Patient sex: F
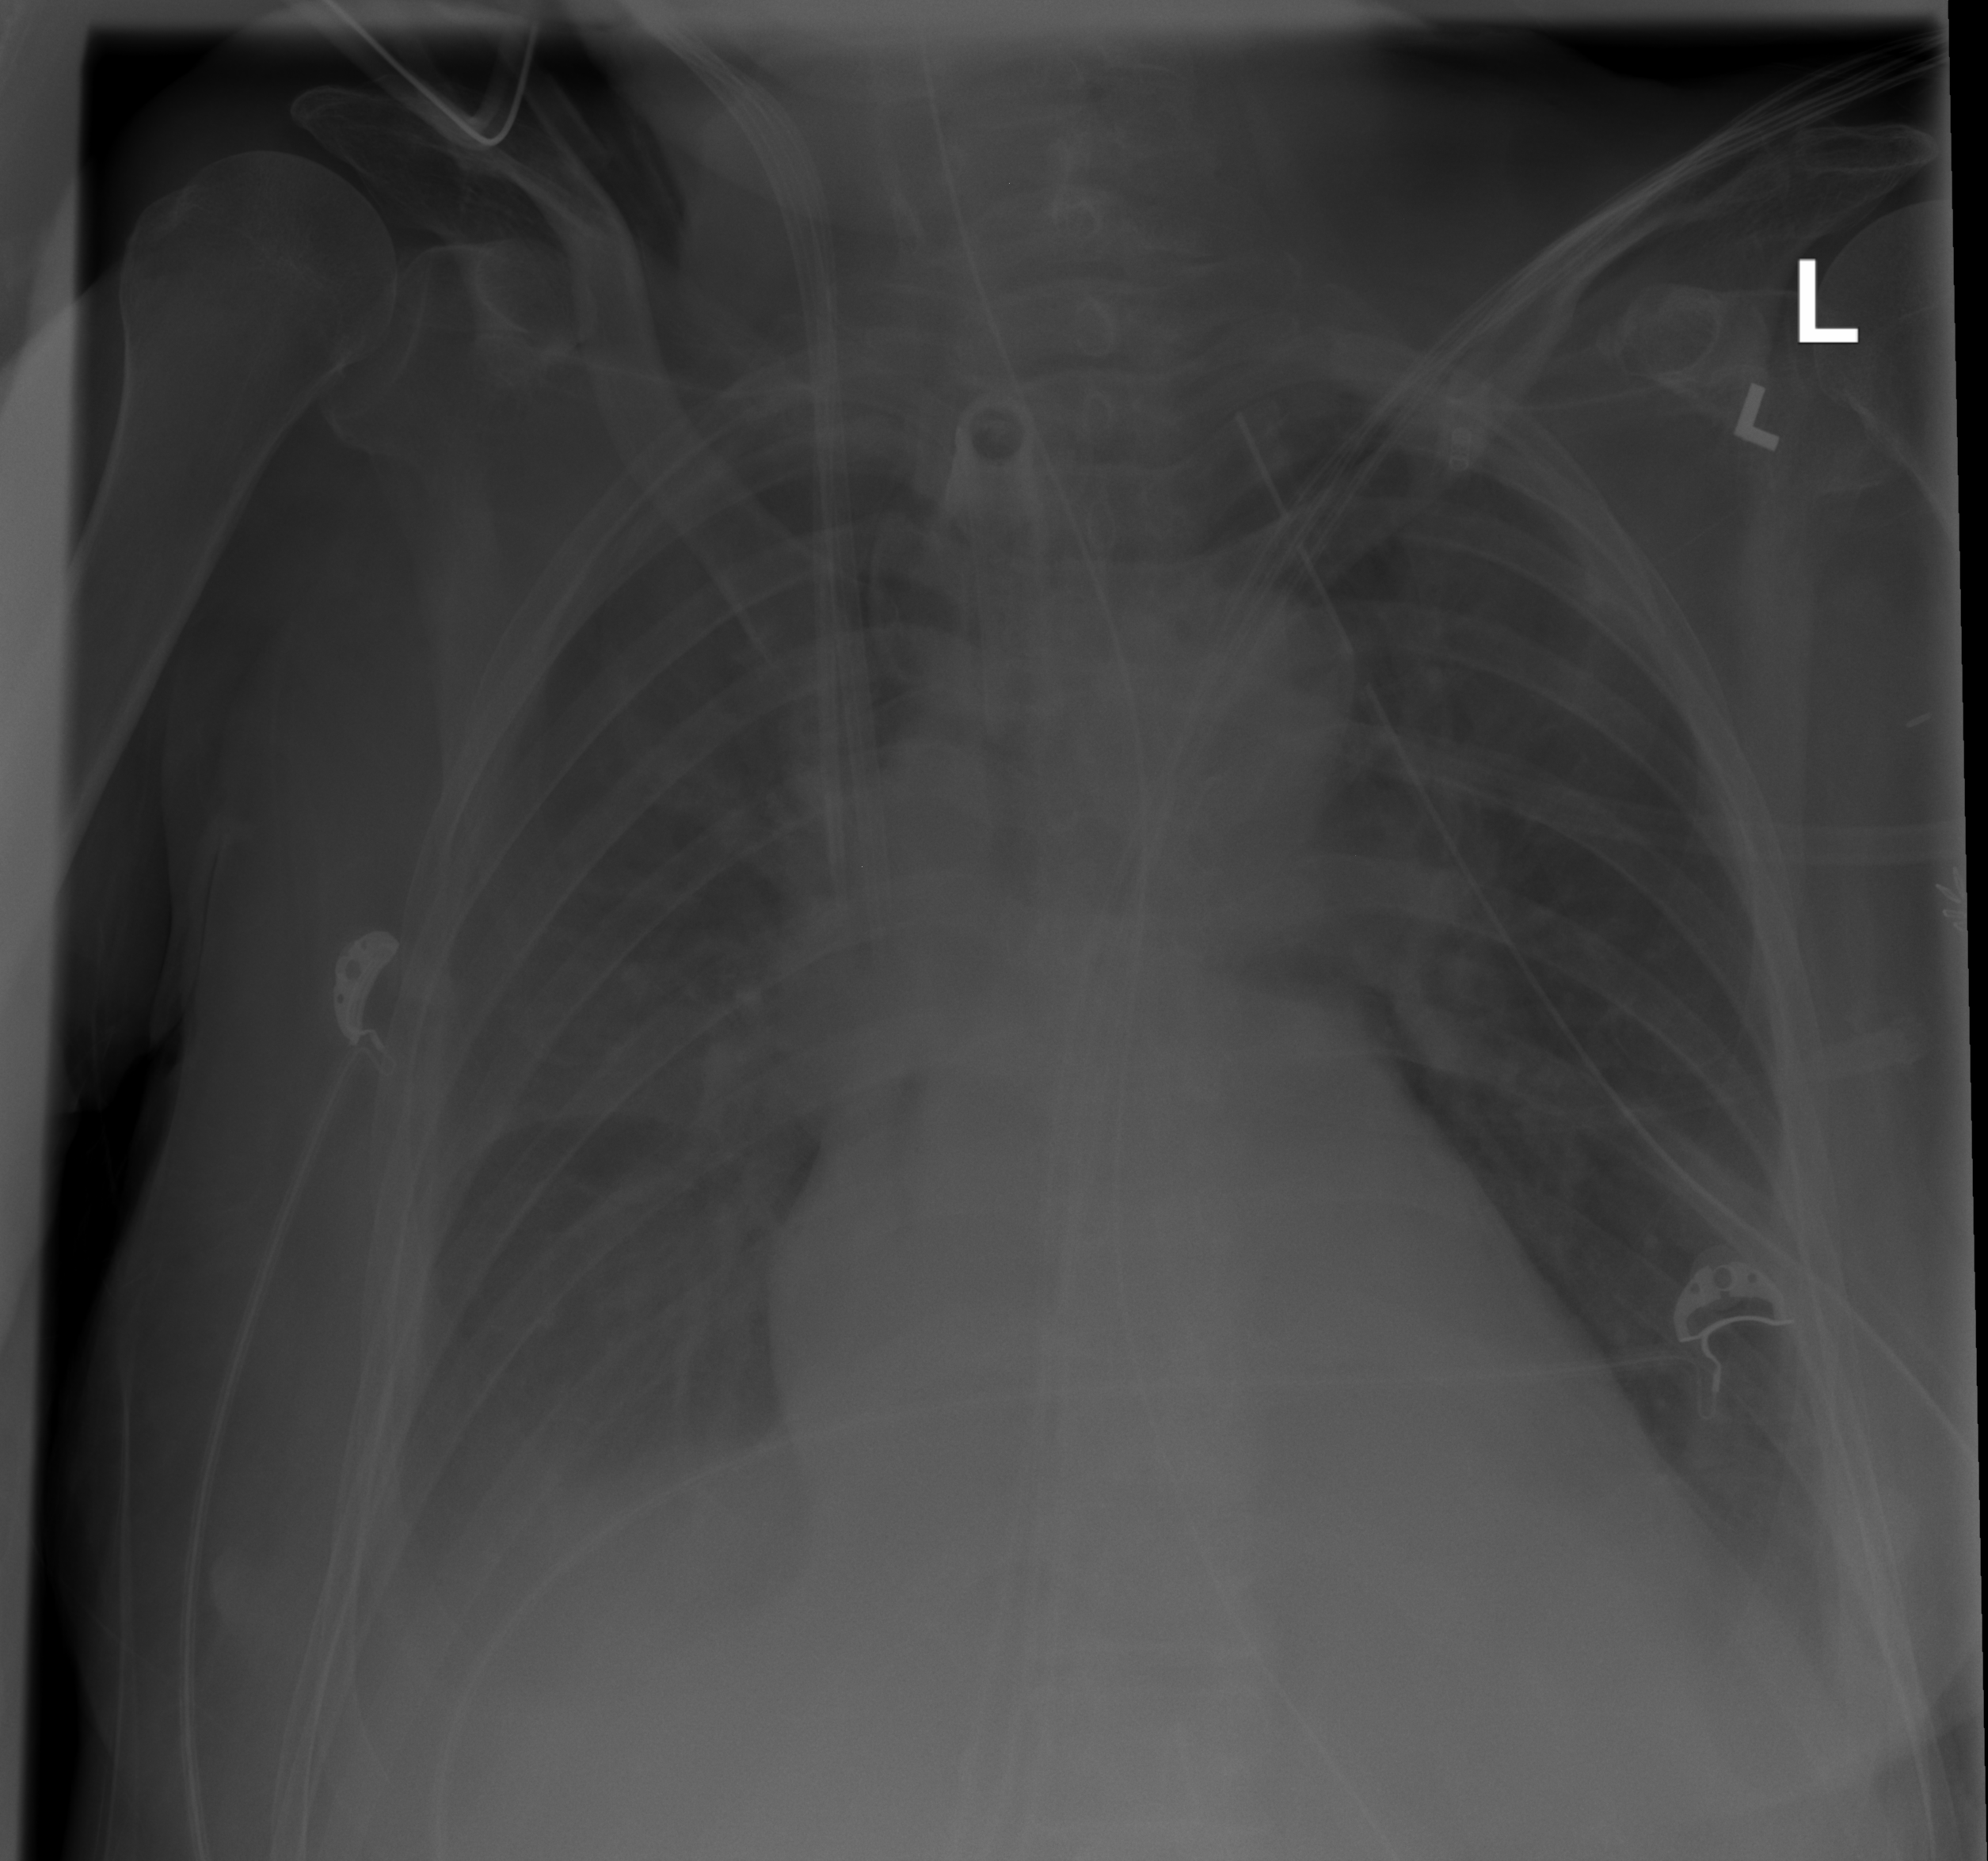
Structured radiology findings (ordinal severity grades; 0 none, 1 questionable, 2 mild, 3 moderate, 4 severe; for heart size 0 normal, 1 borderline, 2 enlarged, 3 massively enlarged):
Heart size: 2
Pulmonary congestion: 0
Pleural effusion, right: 2
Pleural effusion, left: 2
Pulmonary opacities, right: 0
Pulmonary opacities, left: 0
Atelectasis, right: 2
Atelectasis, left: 2